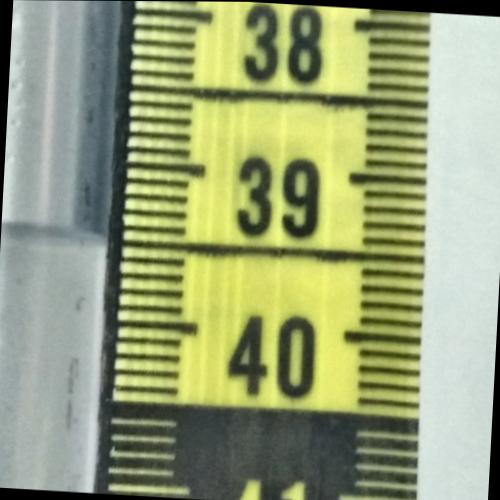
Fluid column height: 39.5 cm